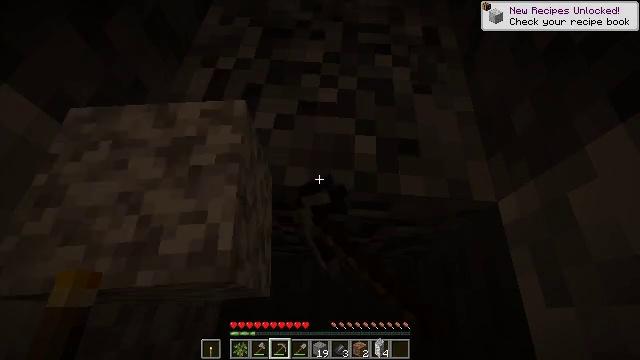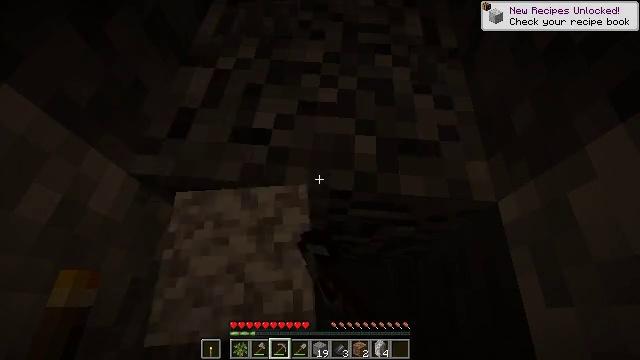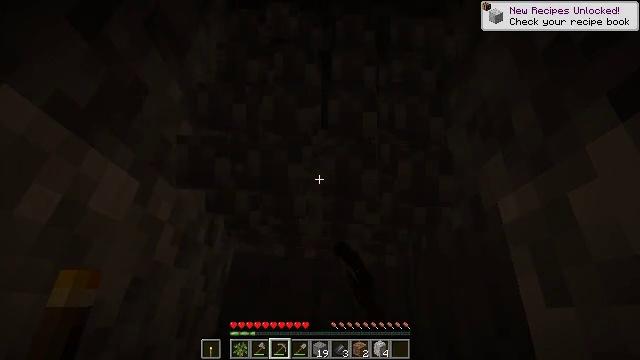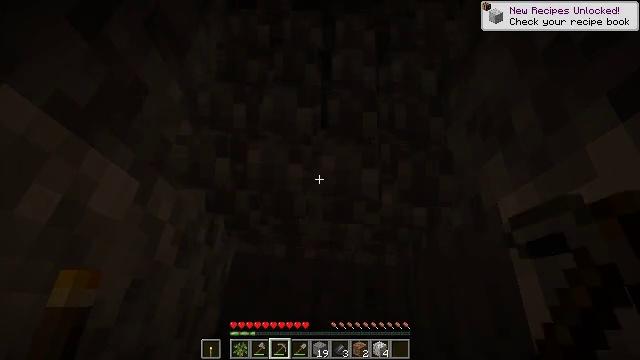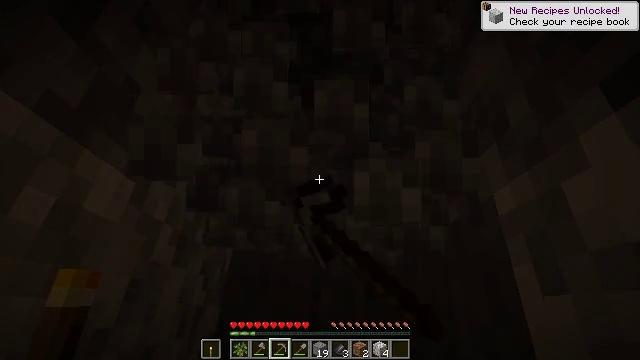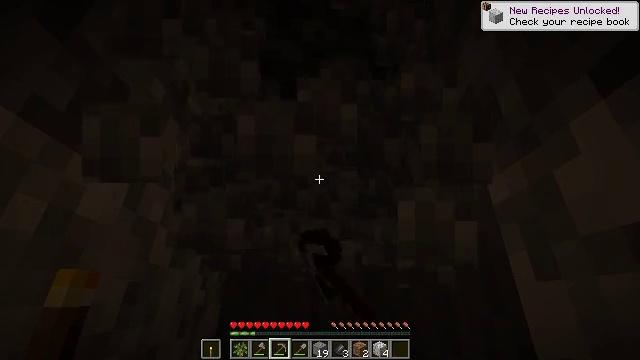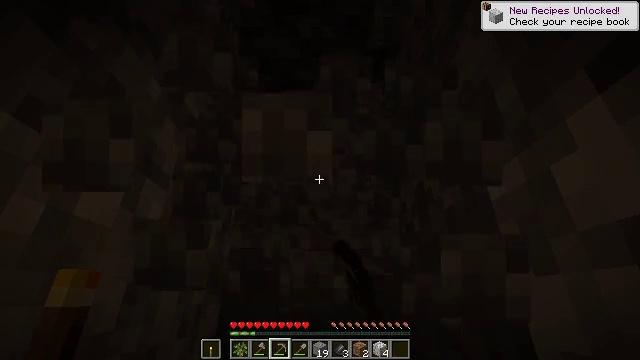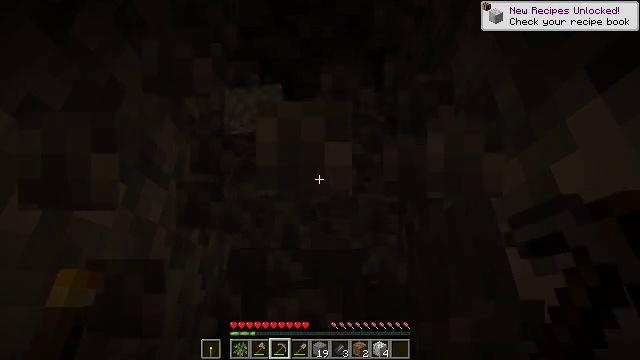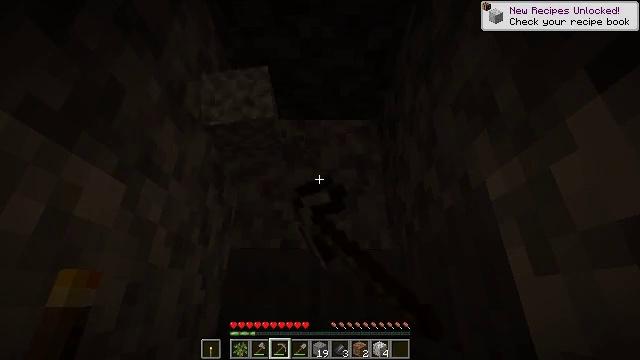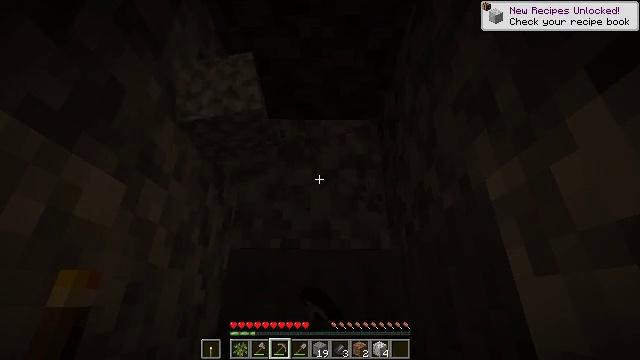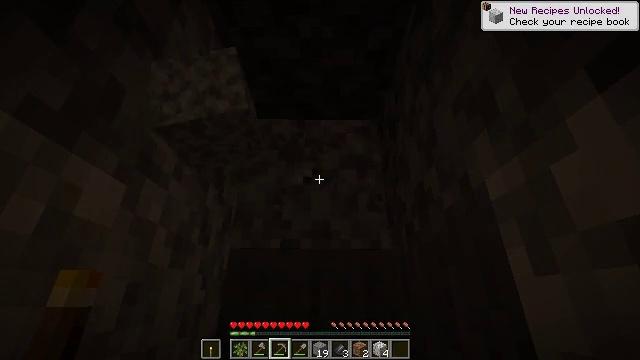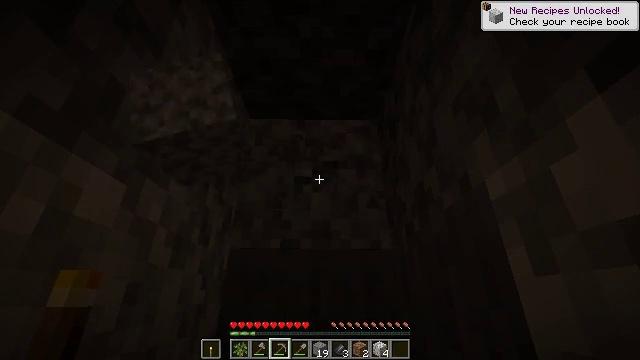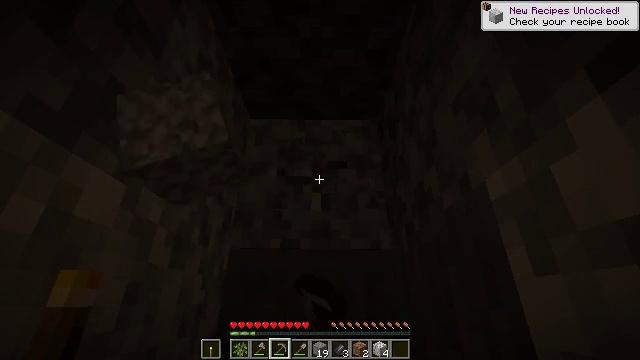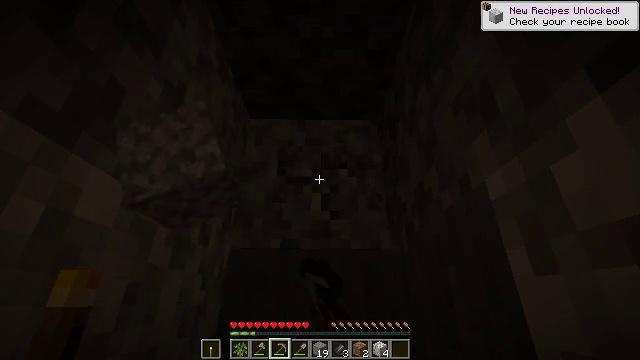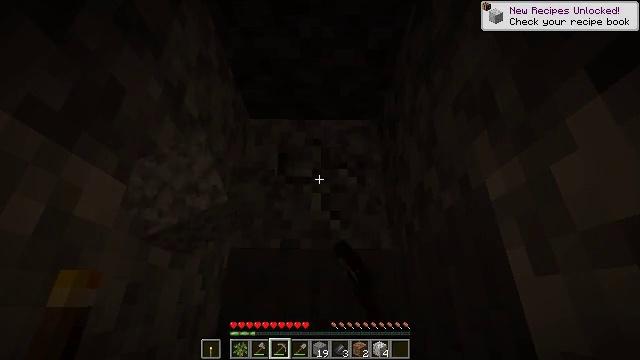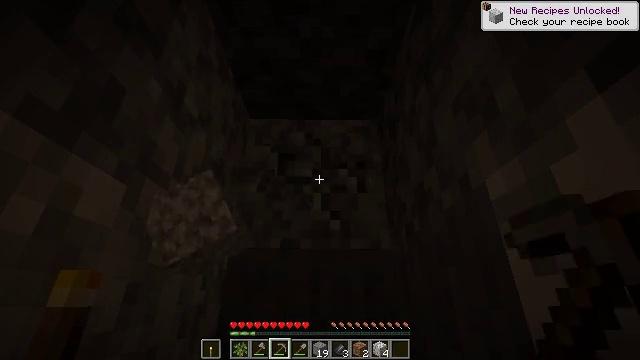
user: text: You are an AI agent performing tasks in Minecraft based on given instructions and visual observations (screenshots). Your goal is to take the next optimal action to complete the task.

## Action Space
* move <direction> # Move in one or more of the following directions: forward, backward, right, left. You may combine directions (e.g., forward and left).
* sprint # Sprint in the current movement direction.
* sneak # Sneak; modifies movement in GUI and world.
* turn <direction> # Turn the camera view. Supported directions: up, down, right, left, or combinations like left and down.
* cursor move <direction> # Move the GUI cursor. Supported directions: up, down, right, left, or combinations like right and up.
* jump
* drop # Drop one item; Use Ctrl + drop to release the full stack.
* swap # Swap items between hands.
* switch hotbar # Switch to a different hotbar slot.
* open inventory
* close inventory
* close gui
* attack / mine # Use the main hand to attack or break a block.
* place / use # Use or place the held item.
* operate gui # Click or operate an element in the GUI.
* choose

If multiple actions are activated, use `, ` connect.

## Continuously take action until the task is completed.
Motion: motion action
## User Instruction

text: Dig up the stone with a tool.
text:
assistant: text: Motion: attack / mine
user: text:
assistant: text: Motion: attack / mine
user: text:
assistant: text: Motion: attack / mine
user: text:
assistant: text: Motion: turn right, attack / mine
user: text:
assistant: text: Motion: turn right, attack / mine
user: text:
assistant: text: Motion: attack / mine
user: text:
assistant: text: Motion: attack / mine
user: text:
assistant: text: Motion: attack / mine
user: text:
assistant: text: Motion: attack / mine
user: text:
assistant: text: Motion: attack / mine
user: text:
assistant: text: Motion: attack / mine
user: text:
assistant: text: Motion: attack / mine
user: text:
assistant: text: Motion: attack / mine
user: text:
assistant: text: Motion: attack / mine
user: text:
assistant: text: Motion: attack / mine
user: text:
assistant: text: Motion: attack / mine
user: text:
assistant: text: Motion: attack / mine
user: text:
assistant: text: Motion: attack / mine
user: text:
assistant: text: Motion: attack / mine
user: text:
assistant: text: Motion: attack / mine
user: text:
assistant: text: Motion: attack / mine
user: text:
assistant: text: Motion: attack / mine
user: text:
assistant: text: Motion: attack / mine
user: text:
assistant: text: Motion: move forward, attack / mine
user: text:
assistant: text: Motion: move forward, attack / mine
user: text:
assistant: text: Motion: move forward, attack / mine
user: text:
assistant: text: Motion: move forward, attack / mine
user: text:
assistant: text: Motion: move forward, attack / mine
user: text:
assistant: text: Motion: move forward, attack / mine
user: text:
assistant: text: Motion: move forward, attack / mine